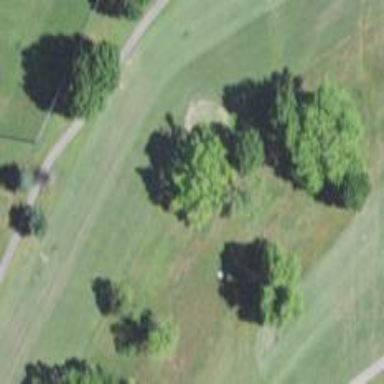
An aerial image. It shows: Golf fairway surrounded by grass.